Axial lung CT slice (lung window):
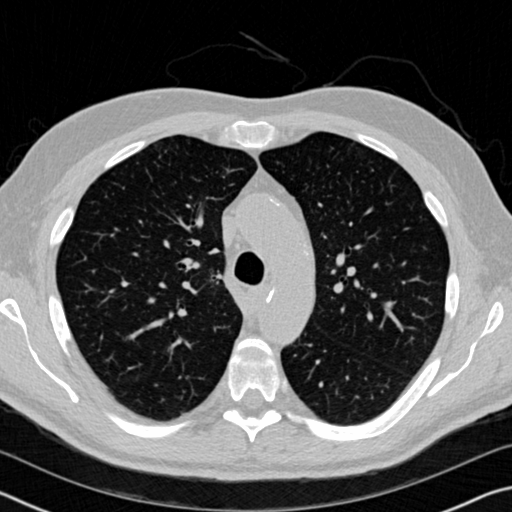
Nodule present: no